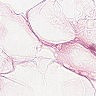
Metastatic tissue present: no